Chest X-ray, PA view. Patient: 62 years old, sex M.
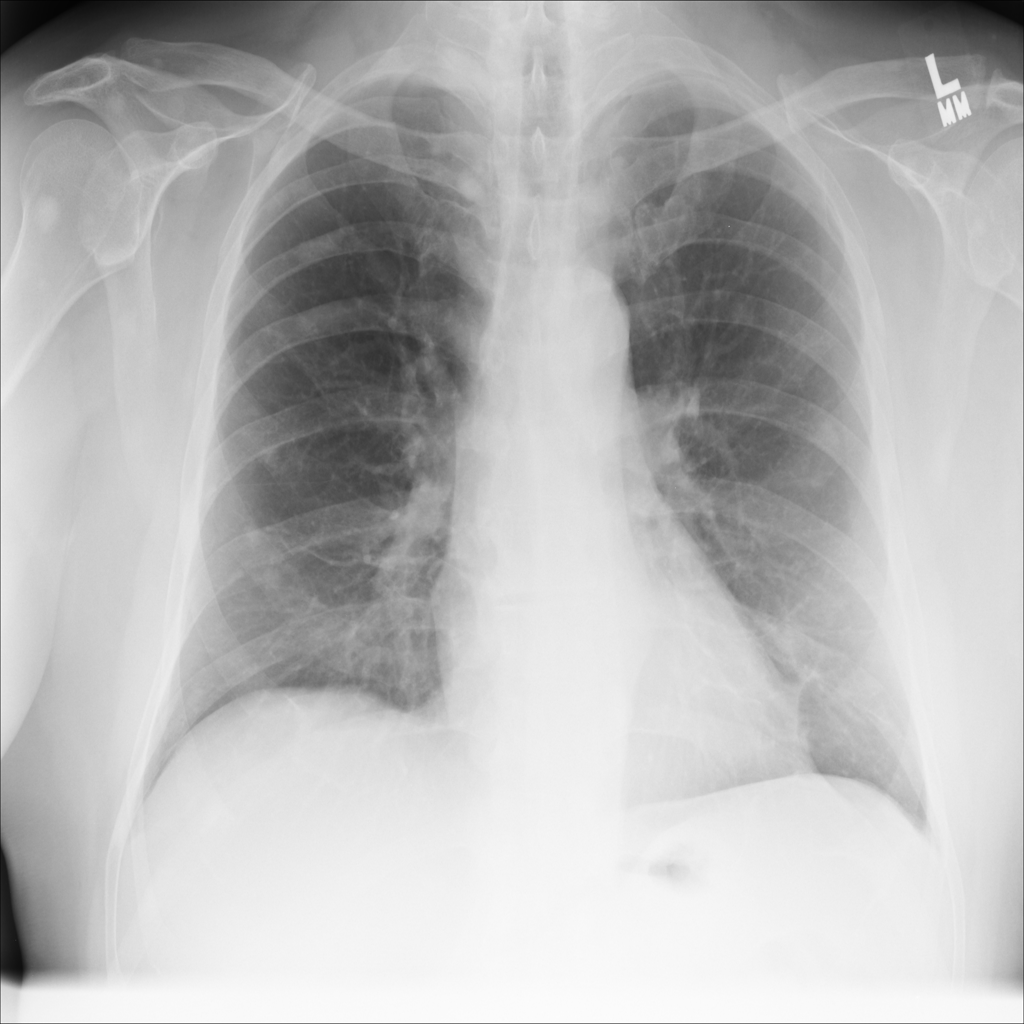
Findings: No Finding